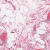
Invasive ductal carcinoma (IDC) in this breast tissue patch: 0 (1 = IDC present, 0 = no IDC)